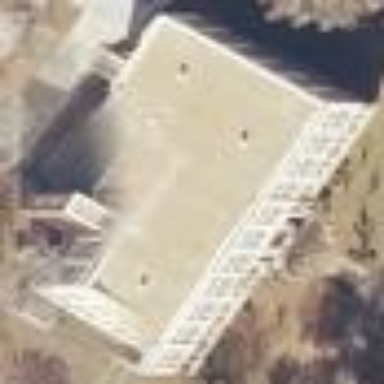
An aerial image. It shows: Library building.